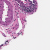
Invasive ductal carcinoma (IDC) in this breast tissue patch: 0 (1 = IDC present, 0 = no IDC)